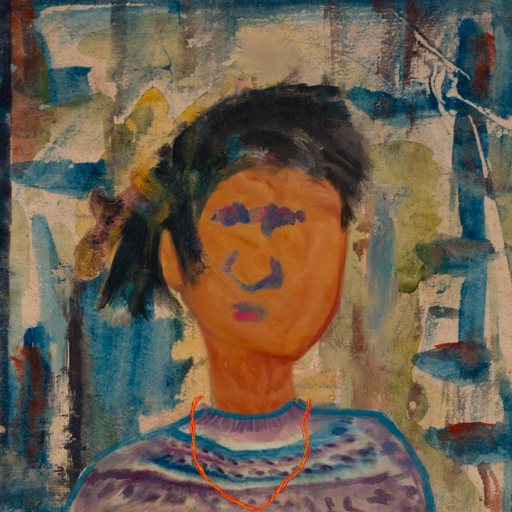
Background: Orphan, Head And Neck Front: Pious_Lady, Face Front: In_The_Sun, Bust: HillGirl, Hair Front: Pipe, Head Accessory: Blank, Second Necklace: Gypsy_Mother_2, Necklace: Blank, Baby: Blank